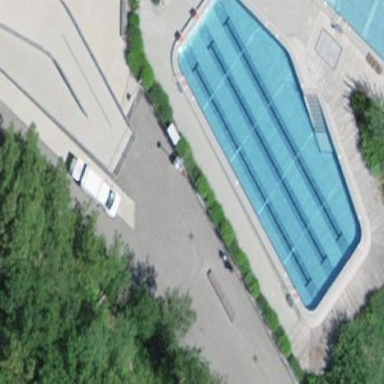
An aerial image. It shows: Outdoor swimming pool located on leisure land.